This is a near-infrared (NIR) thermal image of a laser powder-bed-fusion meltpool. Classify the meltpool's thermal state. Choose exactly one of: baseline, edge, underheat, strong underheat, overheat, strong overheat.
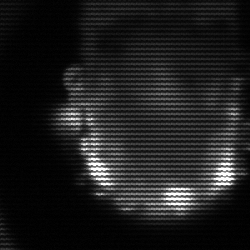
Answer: baseline